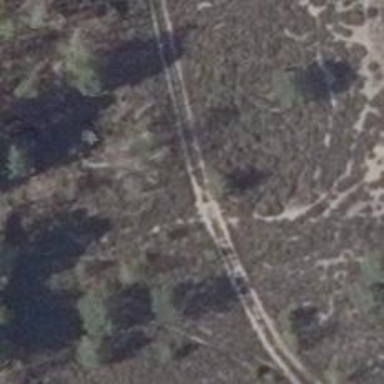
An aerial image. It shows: Ground track with tracktype of grade4.